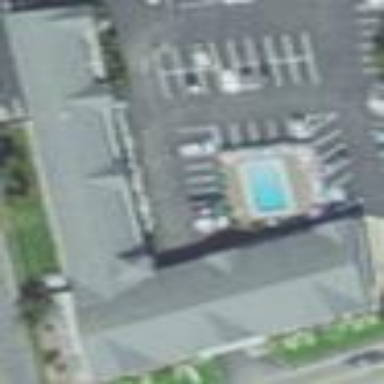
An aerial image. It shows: Motel building.